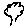
Label: tree